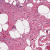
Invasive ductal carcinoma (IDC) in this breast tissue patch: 1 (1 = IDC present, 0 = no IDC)